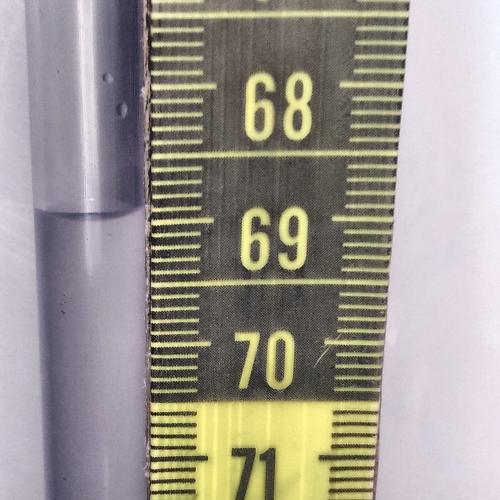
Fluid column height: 68.9 cm